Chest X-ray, AP view. Patient: 21 years old, sex F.
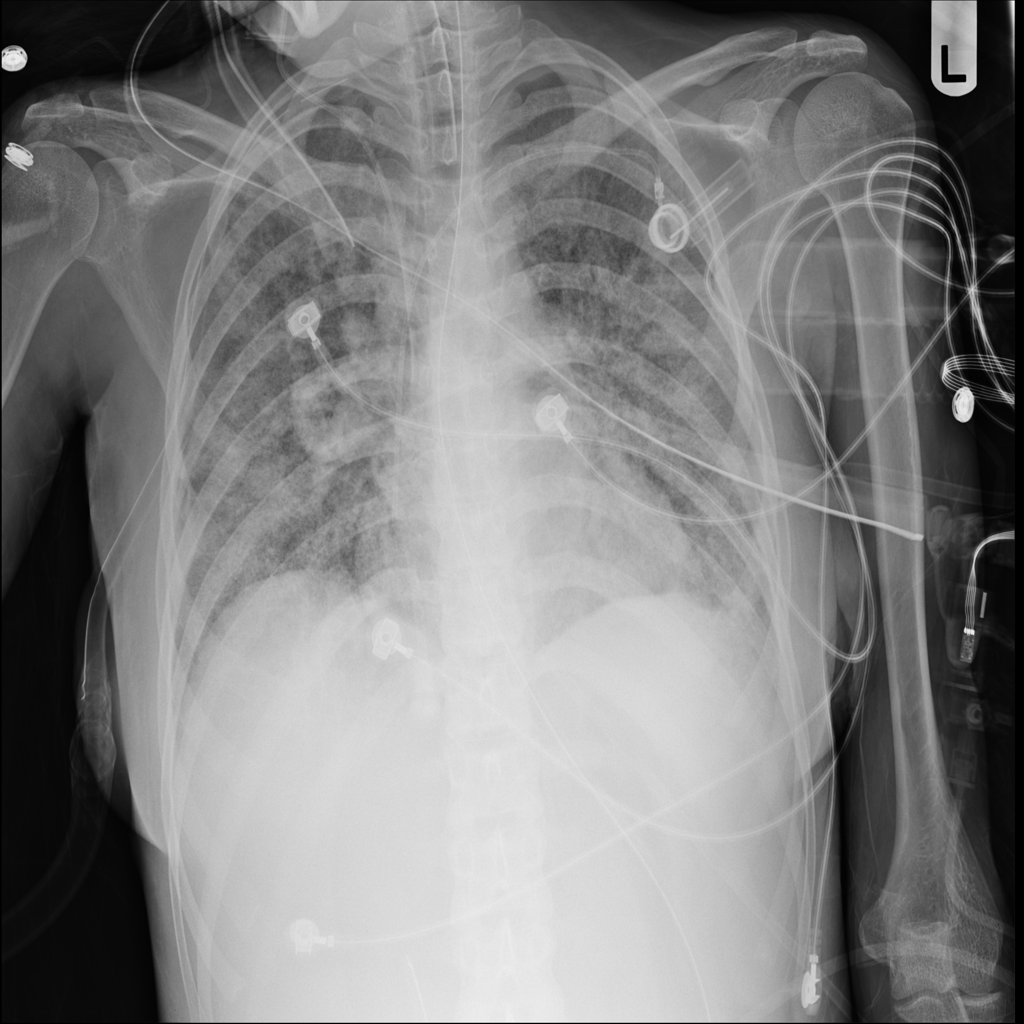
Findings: No Finding